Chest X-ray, PA view. Patient: 28 years old, sex M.
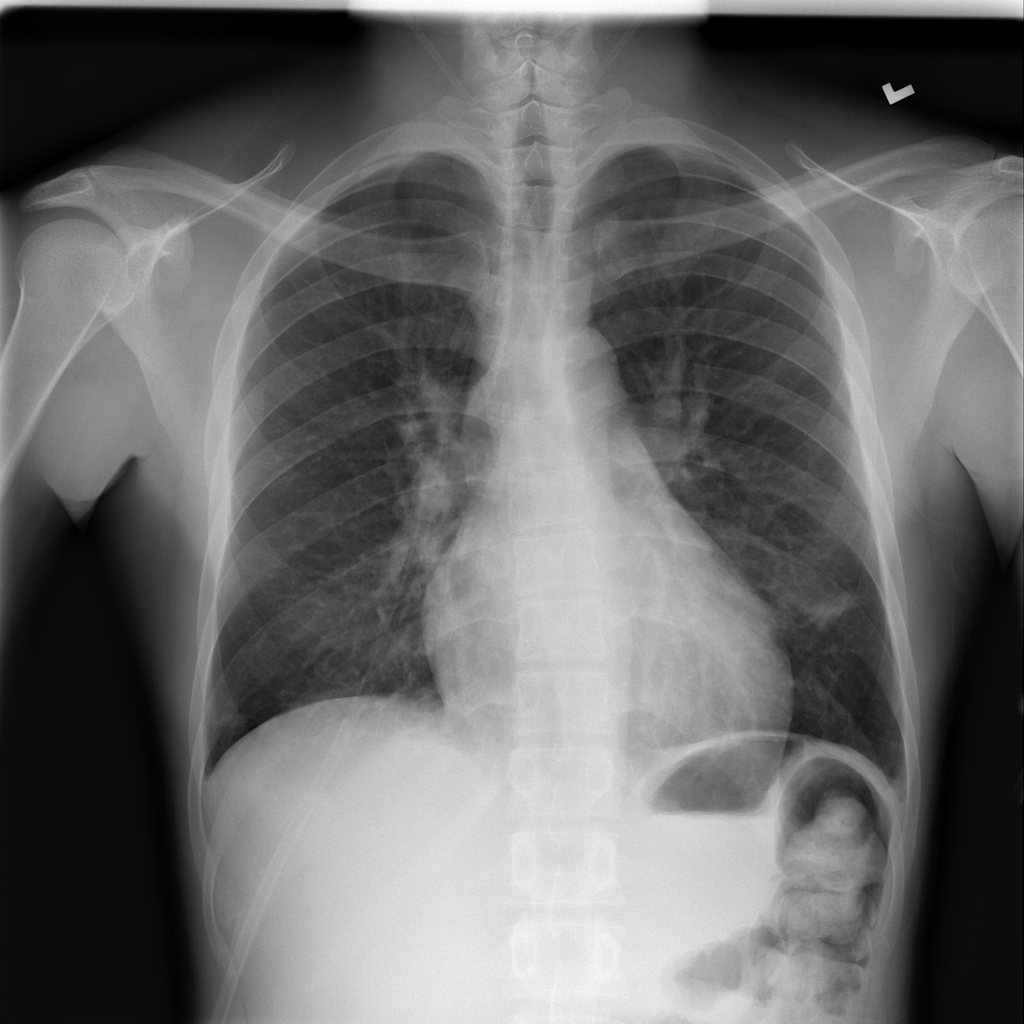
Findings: Atelectasis, Edema